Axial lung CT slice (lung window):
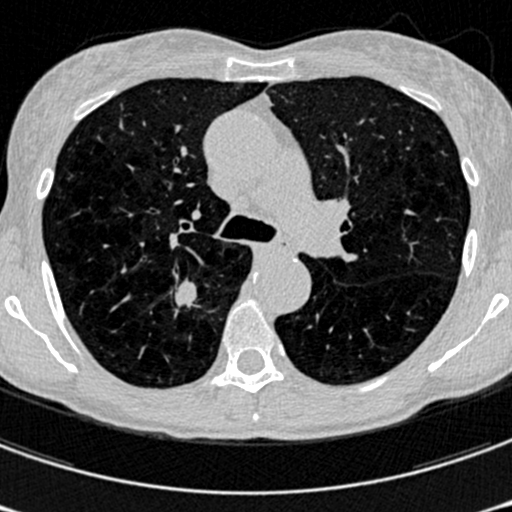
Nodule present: yes
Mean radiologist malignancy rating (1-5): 4.75